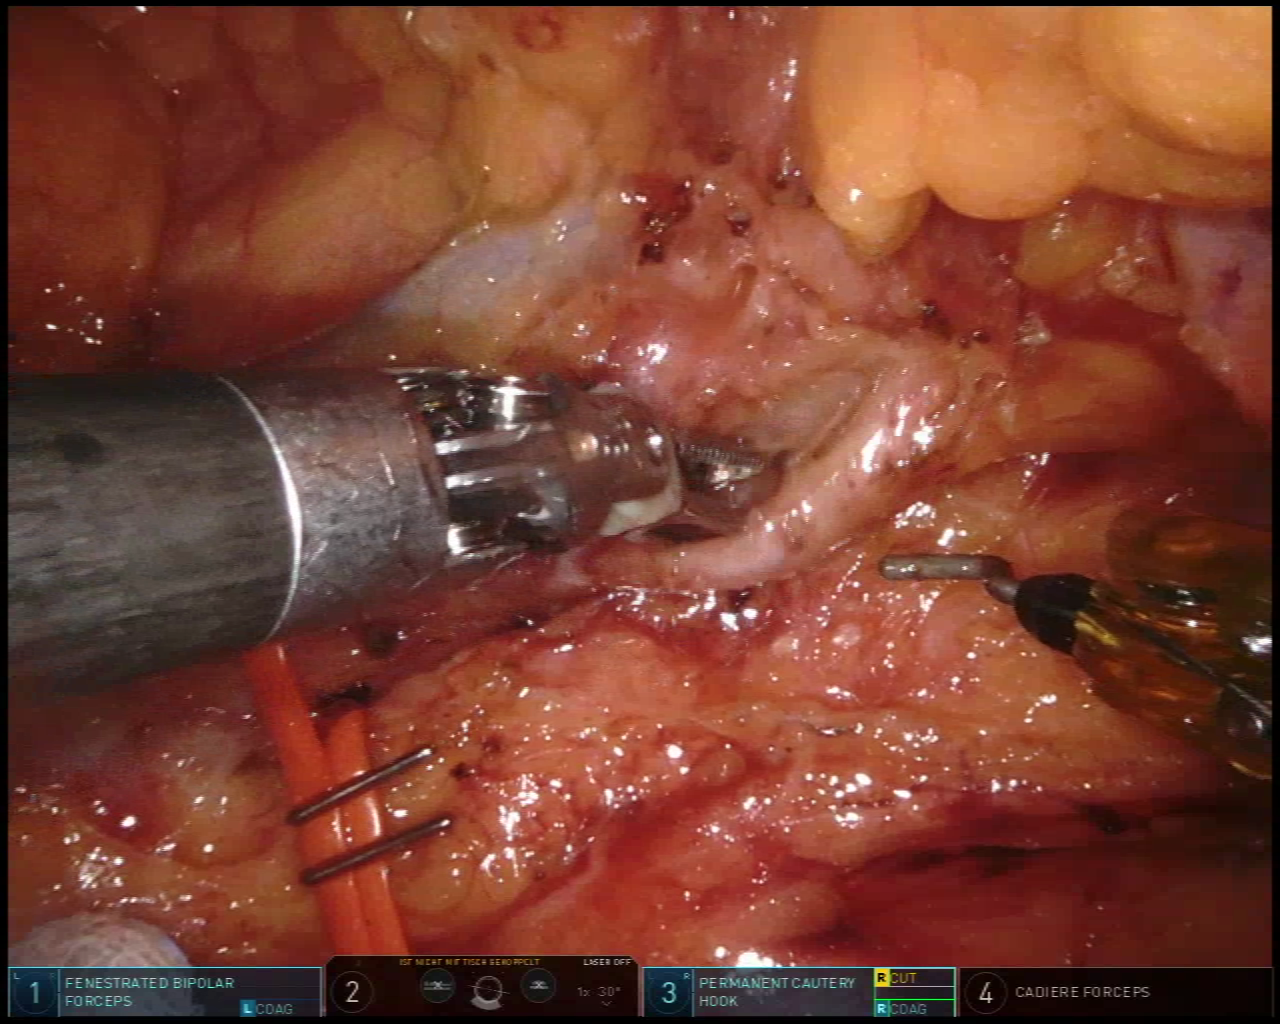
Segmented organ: intestinal_veins
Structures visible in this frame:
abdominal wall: no
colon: no
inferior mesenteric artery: yes
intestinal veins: yes
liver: no
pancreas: no
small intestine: no
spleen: no
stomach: no
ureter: no
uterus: no
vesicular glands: no